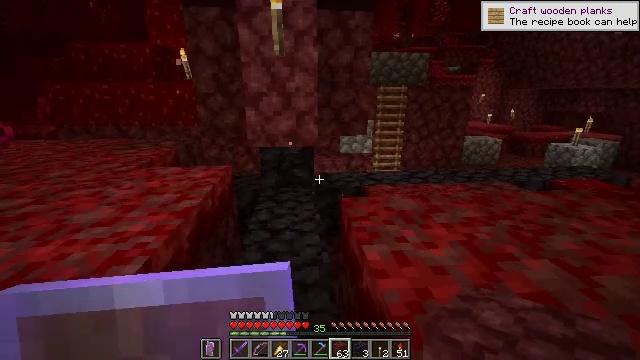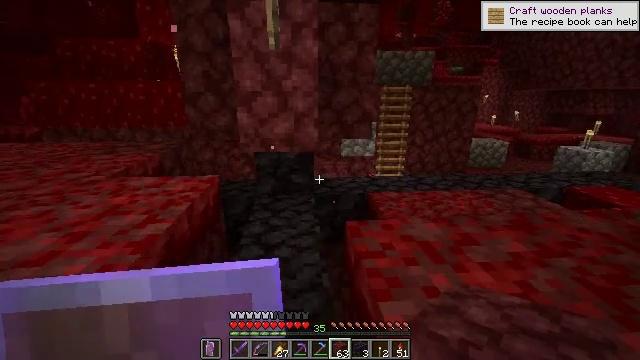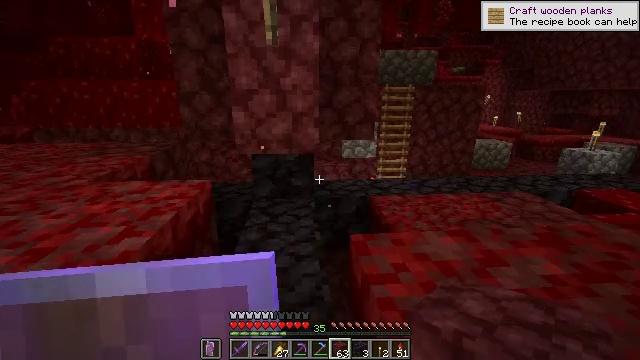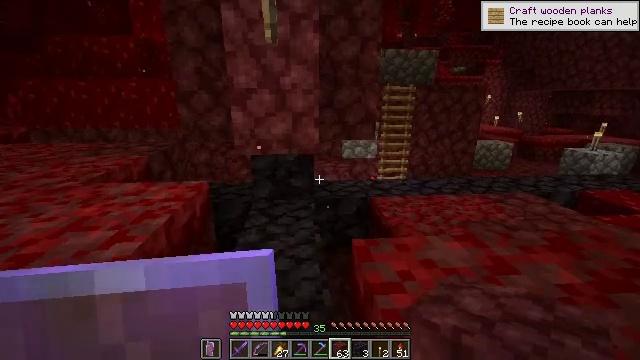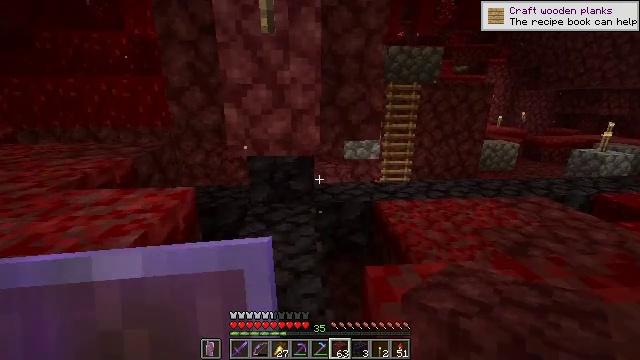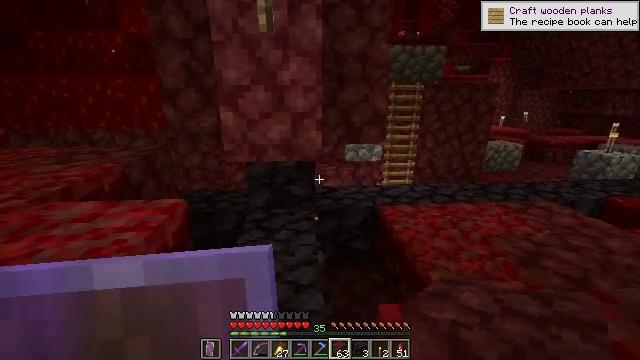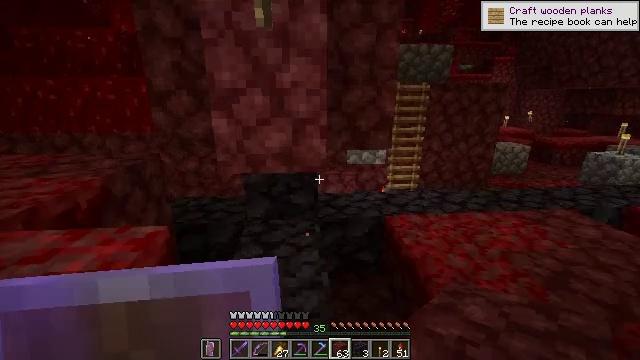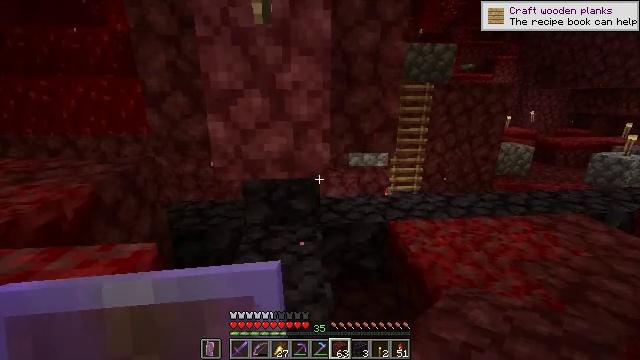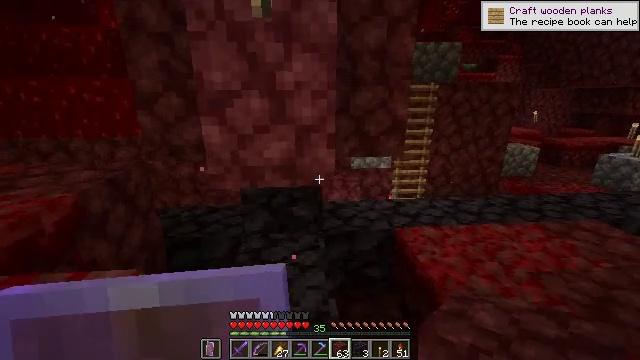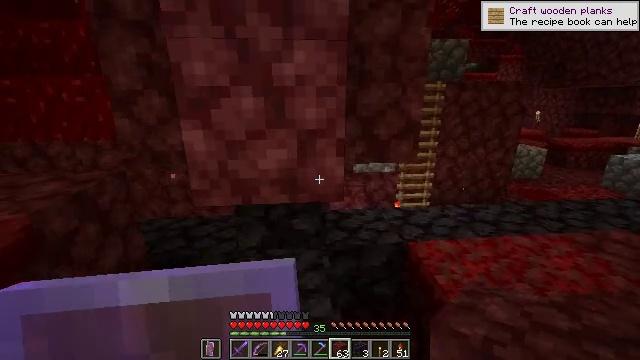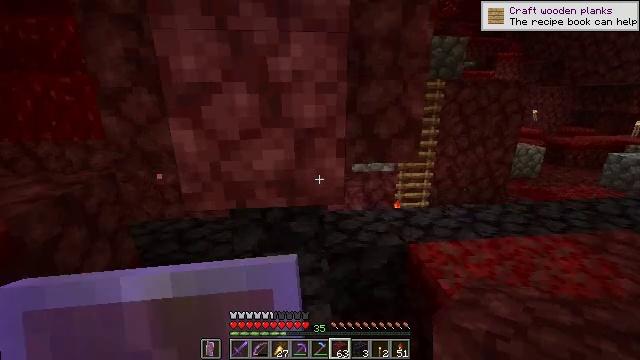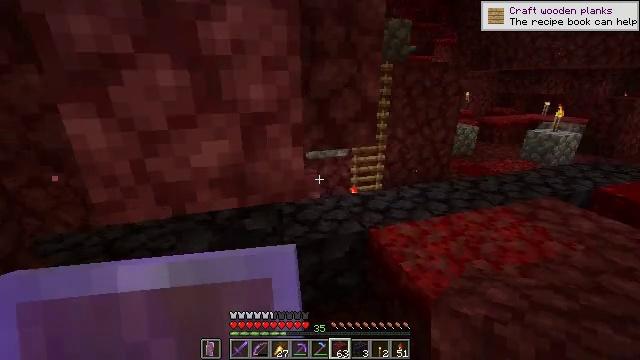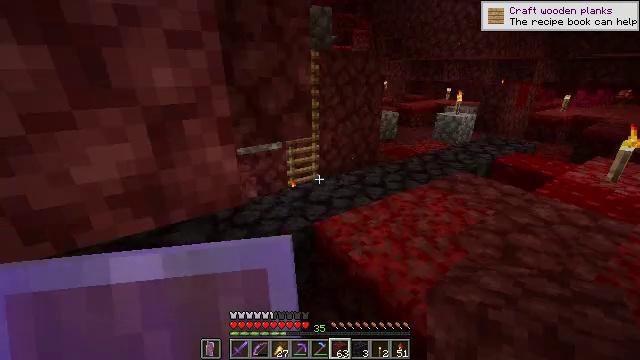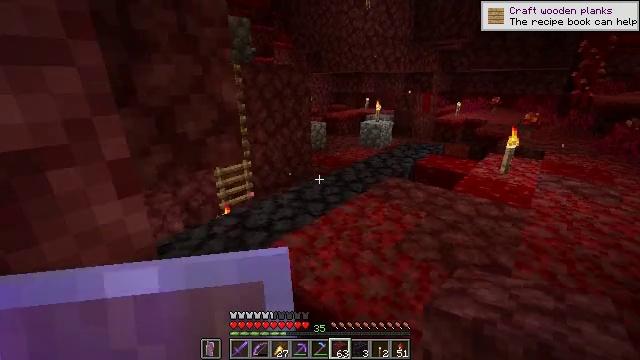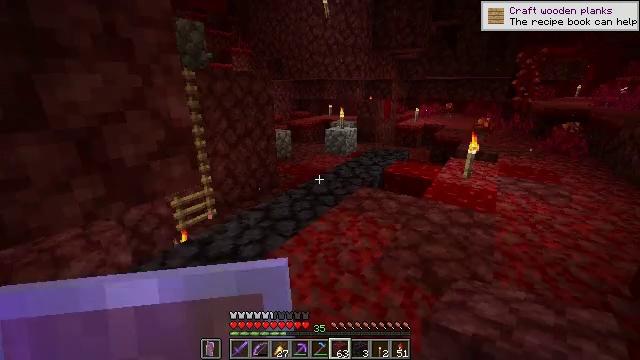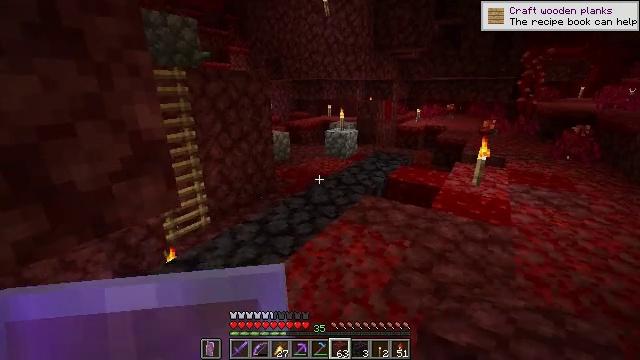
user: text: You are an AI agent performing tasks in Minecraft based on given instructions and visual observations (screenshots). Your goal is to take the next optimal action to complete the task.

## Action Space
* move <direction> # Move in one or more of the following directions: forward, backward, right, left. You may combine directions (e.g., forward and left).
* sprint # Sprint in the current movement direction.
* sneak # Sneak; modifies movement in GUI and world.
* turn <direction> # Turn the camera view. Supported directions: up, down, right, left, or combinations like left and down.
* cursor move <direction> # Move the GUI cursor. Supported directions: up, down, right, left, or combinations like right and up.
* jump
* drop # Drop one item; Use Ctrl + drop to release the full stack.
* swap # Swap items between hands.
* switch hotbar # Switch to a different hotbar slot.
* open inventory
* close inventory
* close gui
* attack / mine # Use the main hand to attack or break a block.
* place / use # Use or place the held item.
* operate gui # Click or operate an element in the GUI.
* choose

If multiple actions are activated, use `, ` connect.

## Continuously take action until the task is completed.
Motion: motion action
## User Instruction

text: Mine the nether wart block in the Nether.
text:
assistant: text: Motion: move forward
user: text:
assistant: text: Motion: move forward
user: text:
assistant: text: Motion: move forward
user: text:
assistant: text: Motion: move forward
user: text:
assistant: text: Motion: move forward
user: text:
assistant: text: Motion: move forward
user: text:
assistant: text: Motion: move forward
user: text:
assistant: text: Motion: move forward
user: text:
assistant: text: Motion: move forward
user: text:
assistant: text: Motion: move forward
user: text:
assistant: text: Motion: move forward, turn right and down
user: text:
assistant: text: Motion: move forward, turn right and down
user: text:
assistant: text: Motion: move forward, turn right and up
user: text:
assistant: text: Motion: move forward, turn right and up
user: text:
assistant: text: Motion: move forward
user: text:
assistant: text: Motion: move forward
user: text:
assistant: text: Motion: move forward
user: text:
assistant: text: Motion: move forward
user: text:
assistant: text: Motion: move forward
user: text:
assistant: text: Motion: move forward
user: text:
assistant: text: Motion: move forward, jump
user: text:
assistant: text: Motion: move forward, jump
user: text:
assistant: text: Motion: move forward, jump
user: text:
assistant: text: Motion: move forward, jump
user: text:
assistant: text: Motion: move forward
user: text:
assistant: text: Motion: move forward
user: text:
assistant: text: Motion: move forward
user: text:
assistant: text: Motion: move forward
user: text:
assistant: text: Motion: move forward
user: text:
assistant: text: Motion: move forward